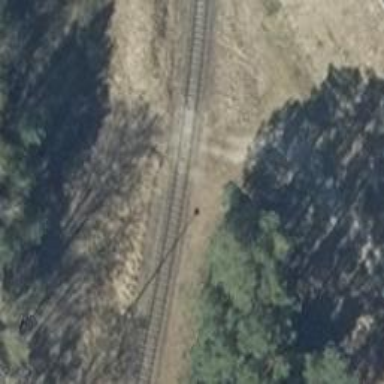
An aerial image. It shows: Level crossing along the railway.